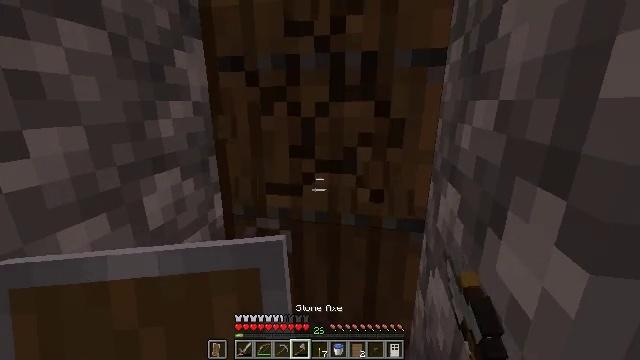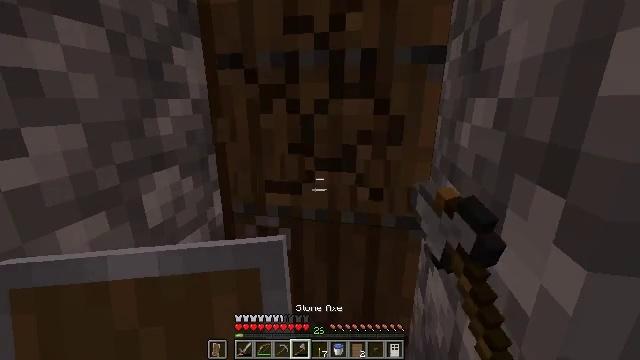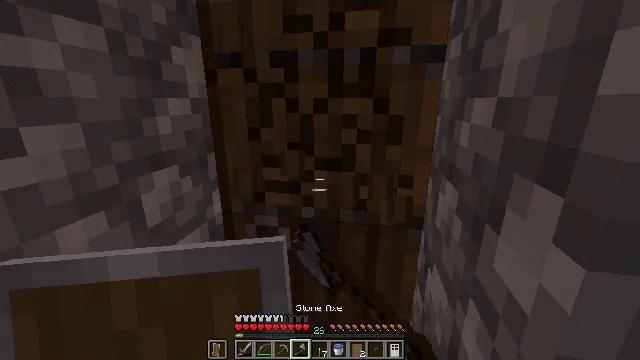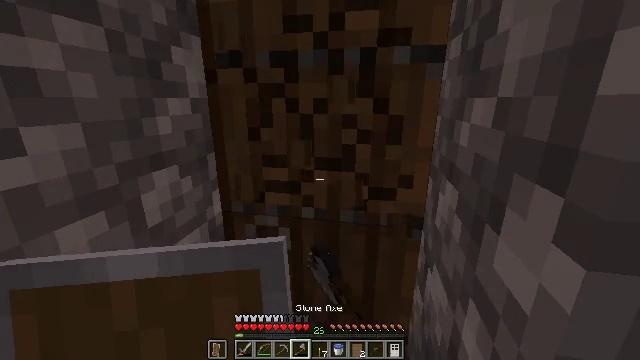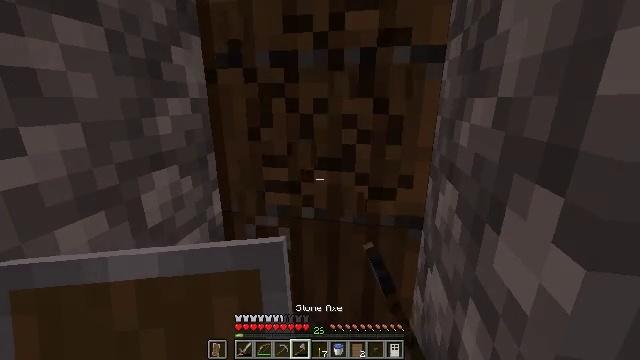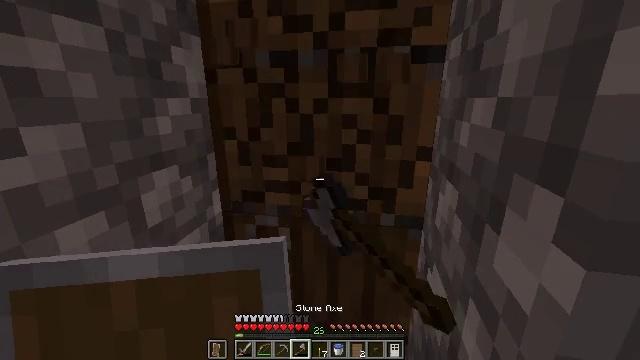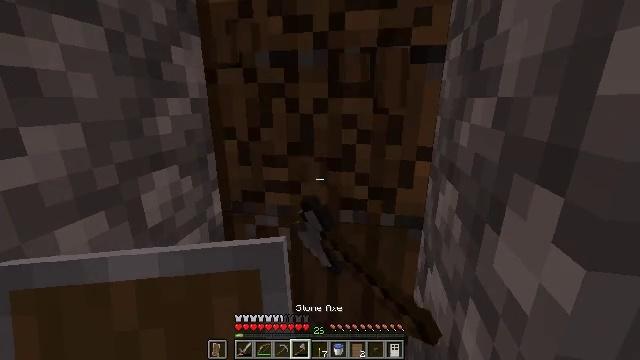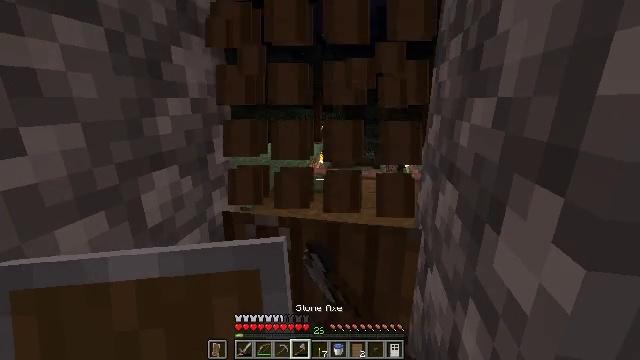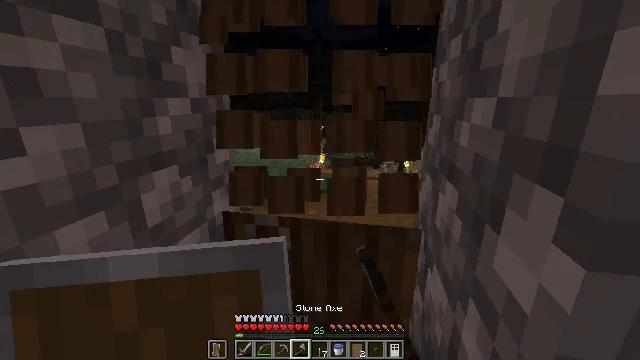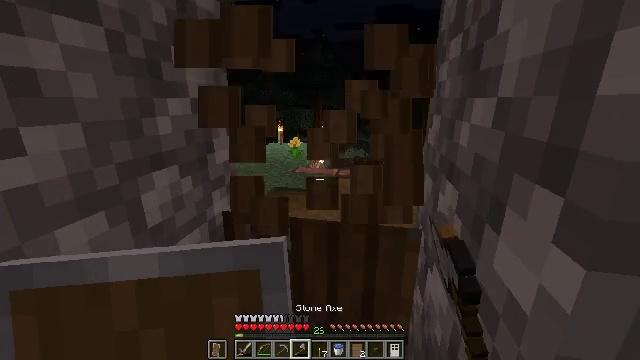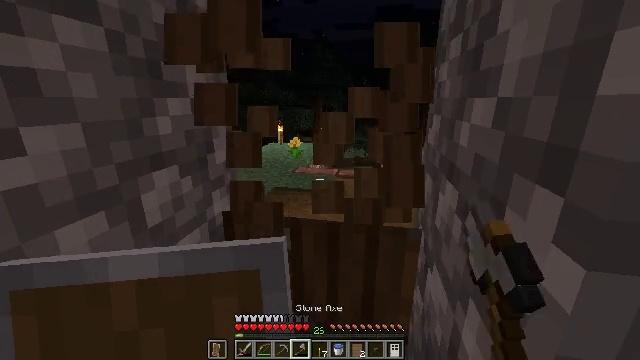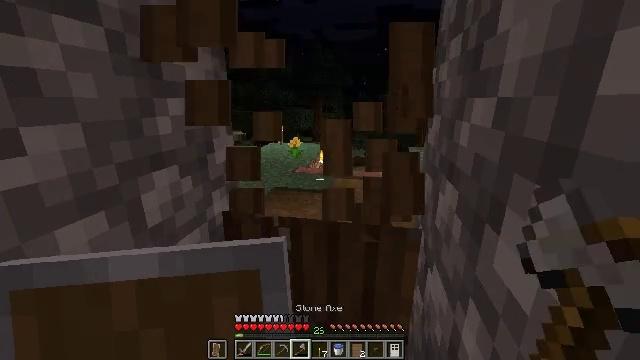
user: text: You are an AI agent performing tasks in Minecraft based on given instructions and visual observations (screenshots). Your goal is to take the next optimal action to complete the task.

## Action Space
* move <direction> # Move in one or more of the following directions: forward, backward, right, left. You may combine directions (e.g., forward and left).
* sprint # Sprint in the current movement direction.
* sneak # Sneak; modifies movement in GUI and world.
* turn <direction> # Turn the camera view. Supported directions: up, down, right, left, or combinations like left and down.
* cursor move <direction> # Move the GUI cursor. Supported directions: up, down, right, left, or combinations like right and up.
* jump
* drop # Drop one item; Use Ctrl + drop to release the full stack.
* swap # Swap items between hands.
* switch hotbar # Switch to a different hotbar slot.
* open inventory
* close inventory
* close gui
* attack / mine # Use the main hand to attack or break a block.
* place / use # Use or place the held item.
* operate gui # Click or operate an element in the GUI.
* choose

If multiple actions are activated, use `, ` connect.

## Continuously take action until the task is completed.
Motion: motion action
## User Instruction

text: Break the spruce door to remove it.
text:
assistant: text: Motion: attack / mine
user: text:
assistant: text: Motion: attack / mine
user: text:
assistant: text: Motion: attack / mine
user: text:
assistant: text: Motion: attack / mine
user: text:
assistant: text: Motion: attack / mine
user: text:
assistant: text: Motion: attack / mine
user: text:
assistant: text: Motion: attack / mine
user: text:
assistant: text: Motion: attack / mine
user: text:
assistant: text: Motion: attack / mine
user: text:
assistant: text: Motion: attack / mine
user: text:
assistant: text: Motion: attack / mine
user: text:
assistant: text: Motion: attack / mine